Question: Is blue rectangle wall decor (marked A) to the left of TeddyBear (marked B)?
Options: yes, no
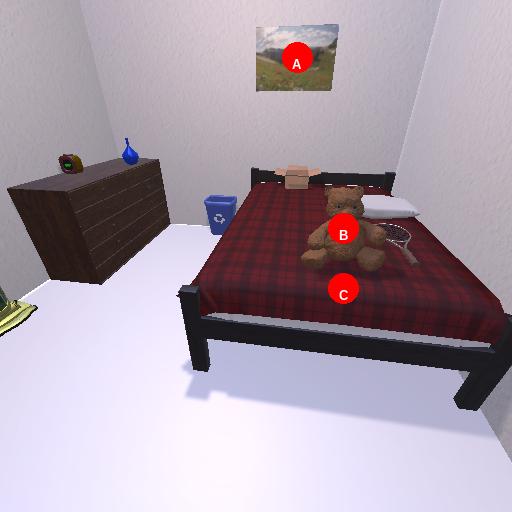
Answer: yes